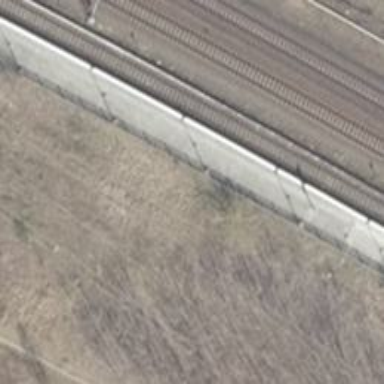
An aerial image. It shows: Close-up of railway platform edge.